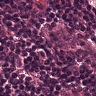
Metastatic tissue present: no